Question: Here is how my table is turning out. All I have left to do is insert the current
date in the dateloaded:

I've been trying to add a date when the data from the JSON file is loaded into the table but don't know the correct syntax. Any help please? :)
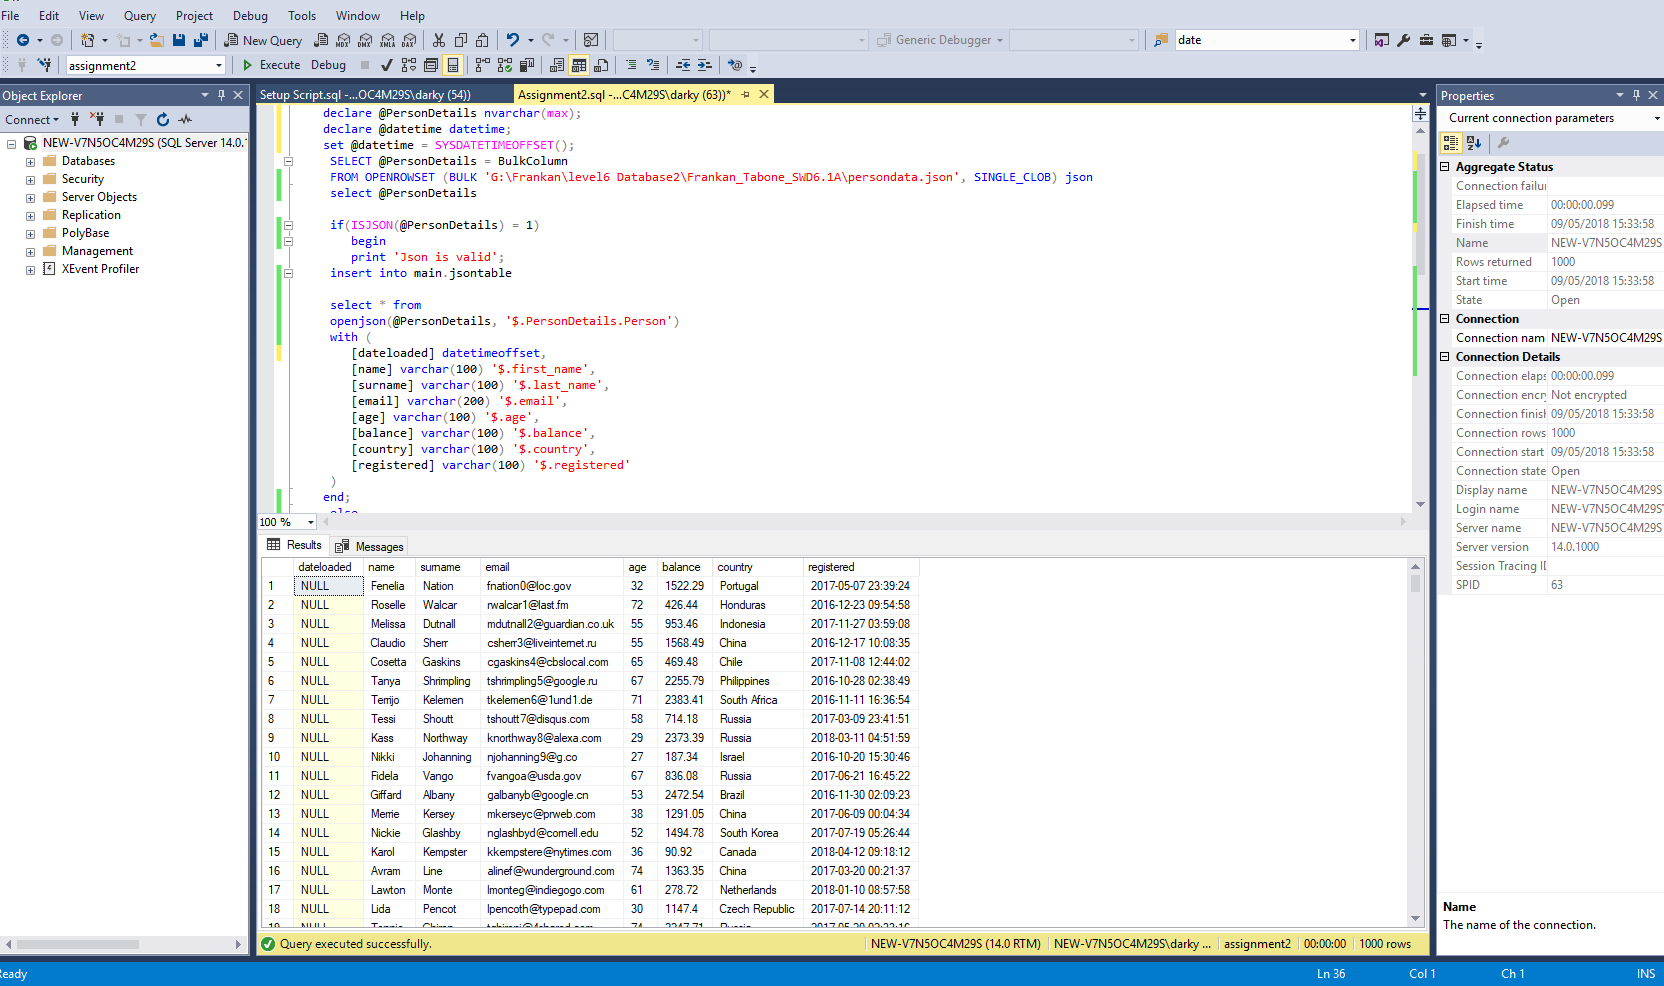
Answer: Taken from your comment below another answer:
> That didn't quite work this was the error "Column name or number of
supplied values does not match table definition."
The issue you have is related to
'''
insert into main.jsontable
select * from...
'''
You should never rely on the columns order. The columns you are inserting to and the columns you are reading from must match. The worst case is a wrong match by coincidence.
About <URL>
Change this to
'''
insert into main.jsontable(name, surname, email, ...more columns...)
select <list your JSON "columns" here>
from...
'''
The final step then is to include the 'dateloaded' to this:
'''
insert into main.jsontable(dateloaded, name, surname, email, ...more columns...)
select SYSUTCDATETIME(), <list your JSON "columns" here>
from...
'''
## UPDATE
You were told already, that posting pictures is something to avoid. It's hard to read from there, but it seems you are trying to solve this here
'''
with(
[dateloaded] datetimeoffset,
[name] ...
'''
This will never get any value as you are not reading this out of your JSON.